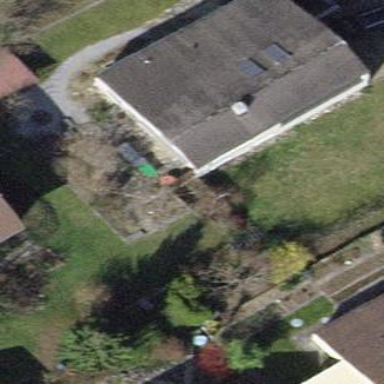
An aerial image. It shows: Detached building with saltbox-shaped roof.